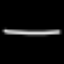
Label: line